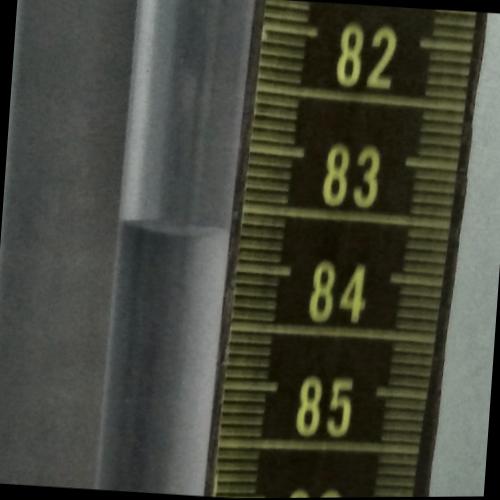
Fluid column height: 83.7 cm